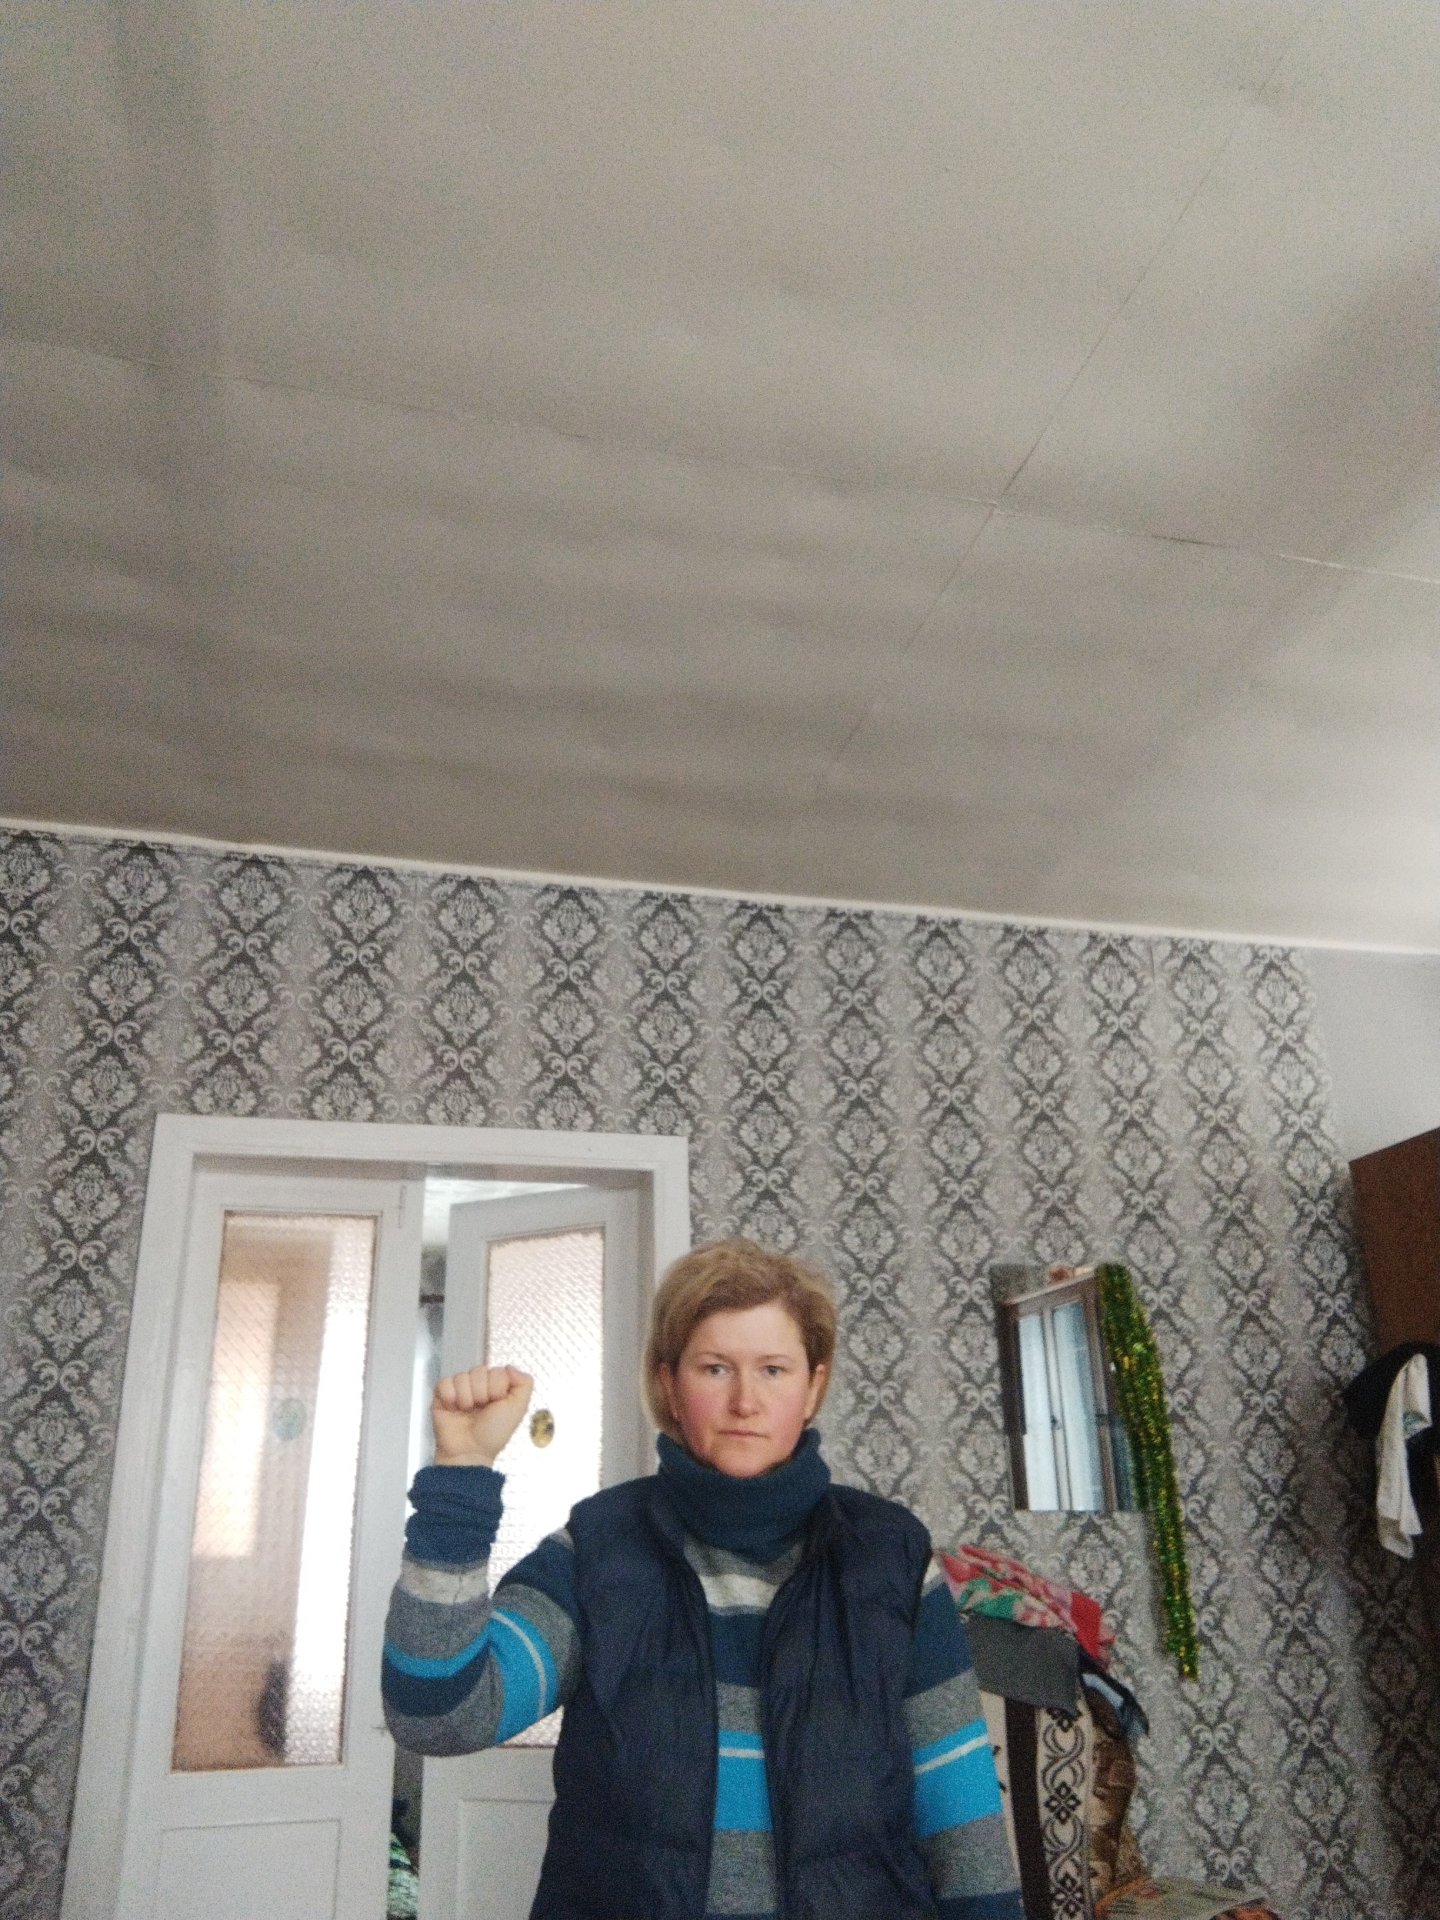
Label: noise